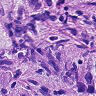
Metastatic tissue present: yes